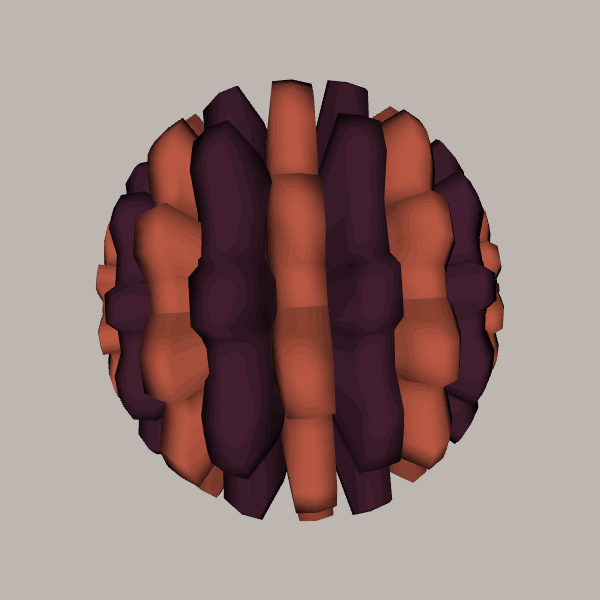
Background: light